Question: Also a <URL>.
How can I get the container of an absolute element, adjust its width automatically based on the width of the absolutely positioned element inside it.
Alternatively, the positioning can be removed but it's impossible to get the element (img) be vertically aligned to bottom.
'''
ul {}
ul li {min-width:120px;height:200px;border:1px solid;float:left;margin:5px;position:relative;}
ul li img {position:absolute;bottom:0;display:block;}
ul li a {}
<ul>
<li><a href="#">Andrew</a>
<span><img src=http://ecx.images-amazon.com/images/I/51OcPyDBQ7L._SL160_.jpg></span> </li>
<li><a href="#">Splog</a>
<span><img src=http://ecx.images-amazon.com/images/I/51uhWLjlvGL._SL160_.jpg></span></li>
</ul>
'''
Image below.

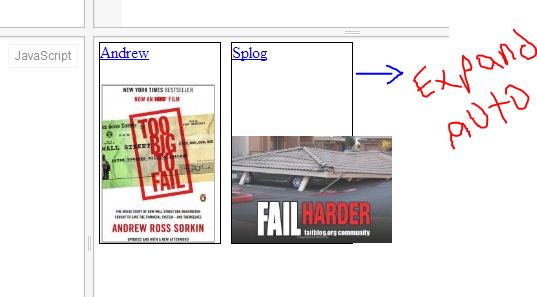
Answer: '''
<!doctype html>
<html>
<head>
<title></title>
</head>
<body>
<style>
ul {}
li {min-width:120px;height:200px;border:1px solid;float:left;margin:5px;position:relative;display: table;}
li img {bottom:0;display:block;}
li a {}
li span {display: table-cell; vertical-align: bottom;}
</style>
<ul>
<li><a href="#">Andrew</a>
<span><img src=http://ecx.images-amazon.com/images/I/51OcPyDBQ7L._SL160_.jpg> </span> </li>
<li><a href="#">Splog</a>
<span><img src=http://ecx.images-amazon.com/images/I/51uhWLjlvGL._SL160_.jpg> </span></li>
</ul>
</body>
</html>
'''
The magic is in the 'display: table', 'display: table-cell', and 'vertical-align: bottom'. You also have to remove the absolute positioning from the image.
Also notice I changed all occurences of 'ul li' to 'li'? Yes, that's because all 'li's are inside 'ul's!